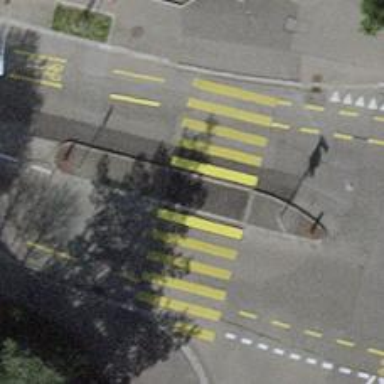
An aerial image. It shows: Uncontrolled zebra crossing with central island.